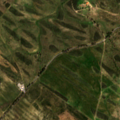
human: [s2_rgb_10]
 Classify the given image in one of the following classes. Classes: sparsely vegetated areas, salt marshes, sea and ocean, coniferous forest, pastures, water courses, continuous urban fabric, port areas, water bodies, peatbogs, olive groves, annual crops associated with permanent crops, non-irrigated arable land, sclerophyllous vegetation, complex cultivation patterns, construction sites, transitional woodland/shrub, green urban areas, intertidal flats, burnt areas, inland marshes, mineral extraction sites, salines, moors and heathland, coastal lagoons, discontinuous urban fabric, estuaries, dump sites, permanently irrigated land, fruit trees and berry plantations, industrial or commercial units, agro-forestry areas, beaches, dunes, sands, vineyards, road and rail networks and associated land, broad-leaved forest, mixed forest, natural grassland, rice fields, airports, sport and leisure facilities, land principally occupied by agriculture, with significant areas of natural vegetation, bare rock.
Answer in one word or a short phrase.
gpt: land principally occupied by agriculture, with significant areas of natural vegetation, transitional woodland/shrub